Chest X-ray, PA view. Patient: 79 years old, sex M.
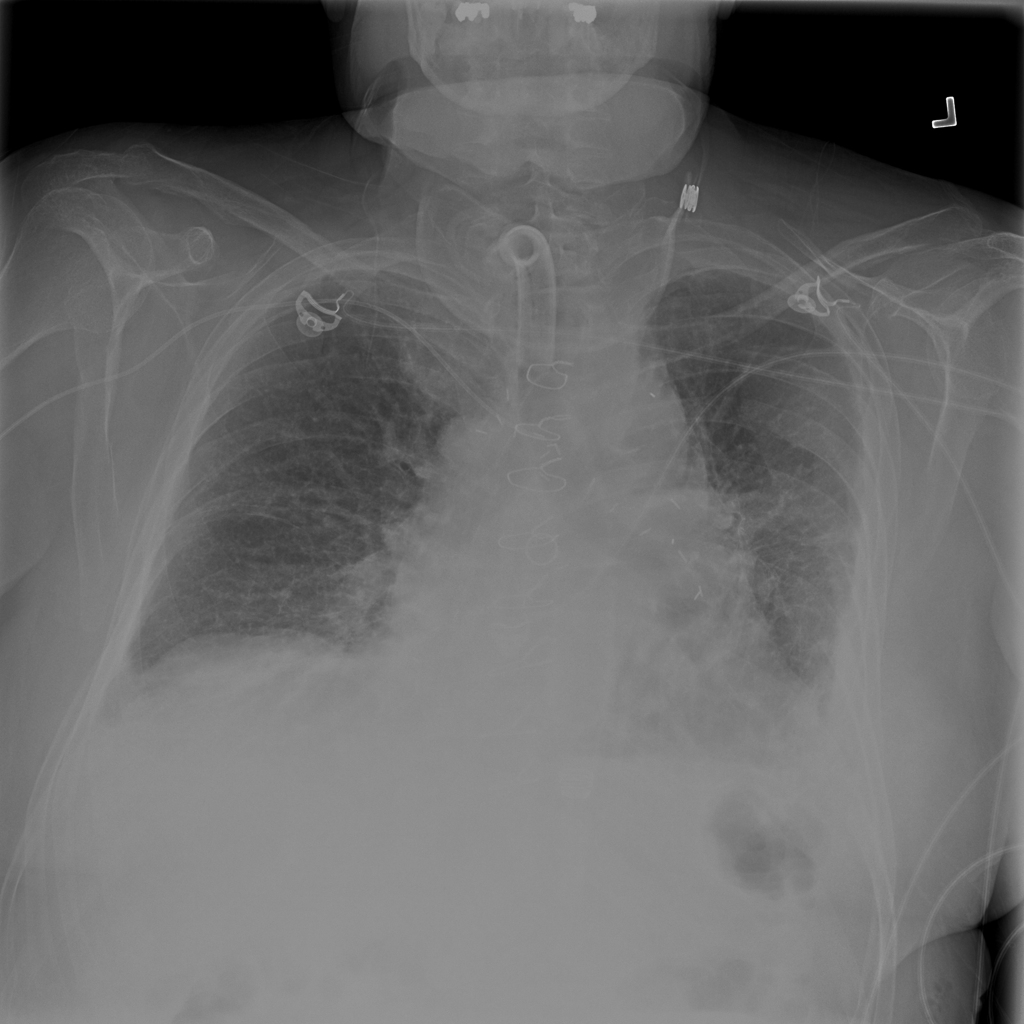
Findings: Pleural_Thickening